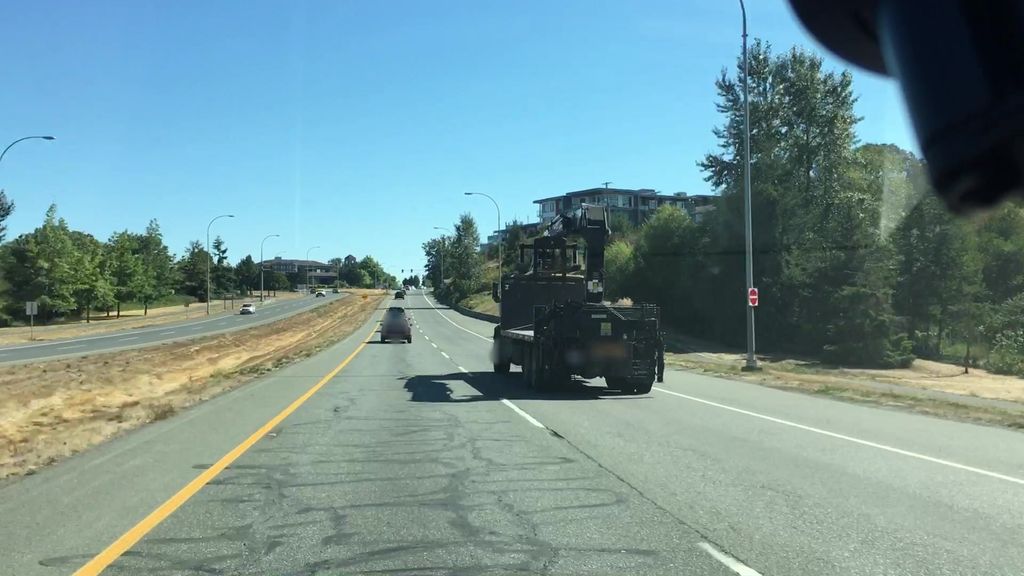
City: victoria